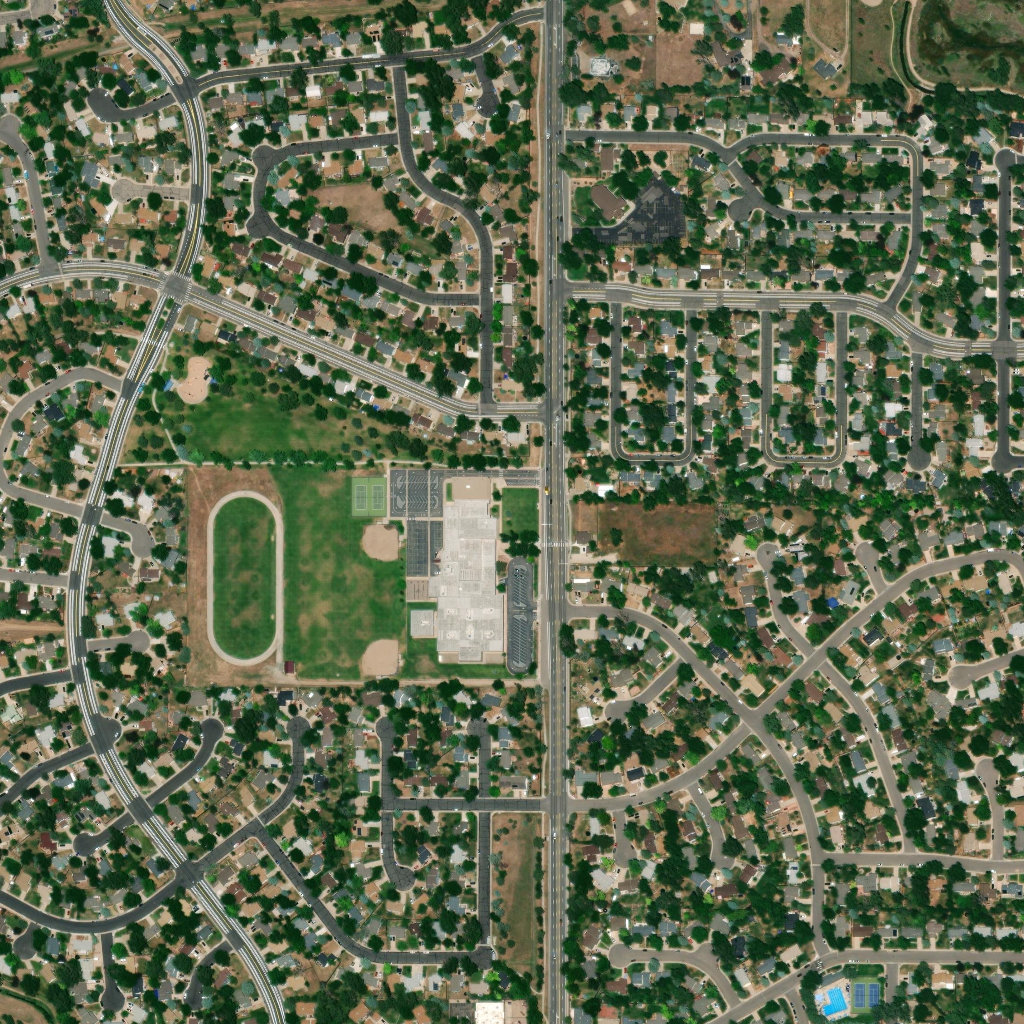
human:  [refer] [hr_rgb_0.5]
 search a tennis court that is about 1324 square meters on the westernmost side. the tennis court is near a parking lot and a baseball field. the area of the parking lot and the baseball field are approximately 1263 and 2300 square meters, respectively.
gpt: <box>[[34, 46, 37, 50, 0]]</box>

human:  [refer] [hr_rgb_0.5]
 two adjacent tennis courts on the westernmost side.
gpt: <box>[[34, 46, 37, 50, 0]]</box>

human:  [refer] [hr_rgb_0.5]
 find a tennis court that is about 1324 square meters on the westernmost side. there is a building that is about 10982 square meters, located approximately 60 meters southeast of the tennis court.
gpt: <box>[[34, 46, 37, 50, 0]]</box>